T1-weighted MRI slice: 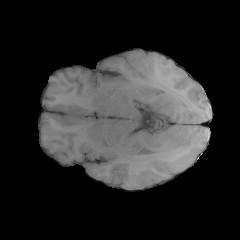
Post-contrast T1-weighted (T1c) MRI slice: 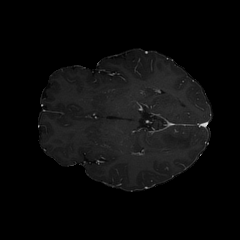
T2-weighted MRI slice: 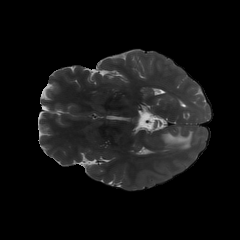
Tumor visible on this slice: yes